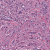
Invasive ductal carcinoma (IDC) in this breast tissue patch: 1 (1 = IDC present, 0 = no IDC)